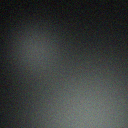
Screen state: off